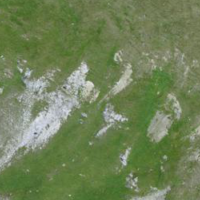
EUNIS habitat code: 26
Species observed at this site:
Campanula thyrsoides